Field crop: maize
Growth stage: 1
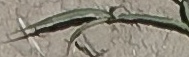
Species: sorghum